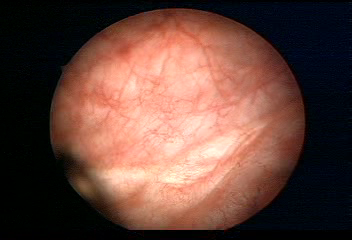
Modality: WLC
Class: Normal mucosa
Bladder cancer association: No